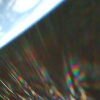
Label: sunburn